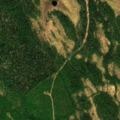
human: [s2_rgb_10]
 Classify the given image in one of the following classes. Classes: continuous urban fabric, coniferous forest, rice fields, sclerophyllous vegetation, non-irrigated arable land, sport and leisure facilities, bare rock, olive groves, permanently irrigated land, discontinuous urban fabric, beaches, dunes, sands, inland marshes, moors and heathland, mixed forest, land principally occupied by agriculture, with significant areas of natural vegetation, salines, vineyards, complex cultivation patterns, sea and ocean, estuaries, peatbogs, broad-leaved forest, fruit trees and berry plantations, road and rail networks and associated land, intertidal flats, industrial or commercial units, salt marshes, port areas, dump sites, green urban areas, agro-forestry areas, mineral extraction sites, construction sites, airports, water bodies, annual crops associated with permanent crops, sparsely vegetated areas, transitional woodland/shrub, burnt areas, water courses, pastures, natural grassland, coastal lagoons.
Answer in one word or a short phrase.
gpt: coniferous forest, mixed forest